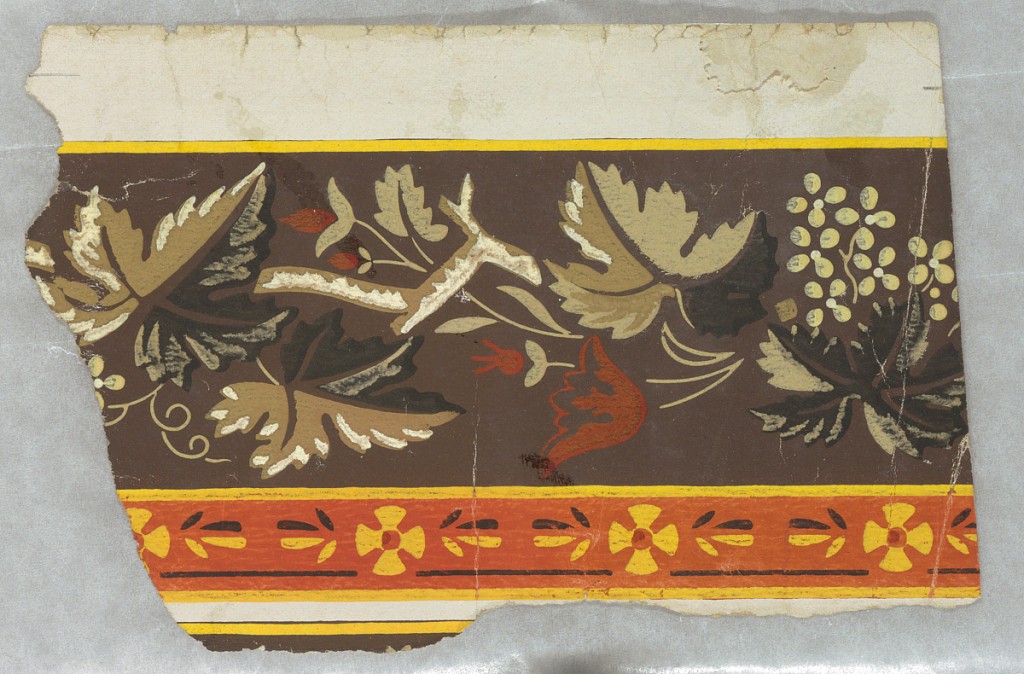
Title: Border
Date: ca. 1870
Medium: Machine-printed paper
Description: Small portion of a paper, probably for a border, showing a band of vine with grapes, leaves and flowers. Printed in yellow, orange, brown and black.